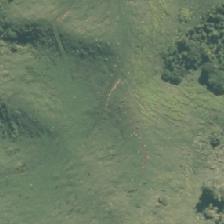
Land cover: indigenous_forest